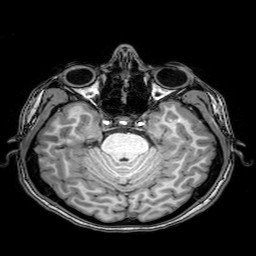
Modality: T1w
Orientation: coronal
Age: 26
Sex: female
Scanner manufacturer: philips
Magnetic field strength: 3 T
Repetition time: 0.008113 s
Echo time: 0.003709 s